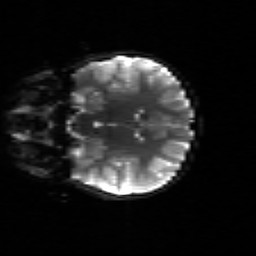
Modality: sbref
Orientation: coronal
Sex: female
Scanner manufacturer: siemens
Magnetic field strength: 3 T
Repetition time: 5 s
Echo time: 0.071 s